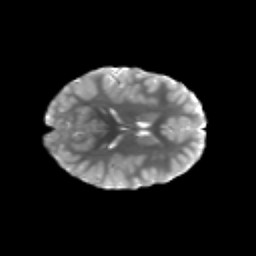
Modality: T2w
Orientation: axial
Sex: female
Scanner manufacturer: siemens
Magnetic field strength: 3 T
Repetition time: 5 s
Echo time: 0.071 s